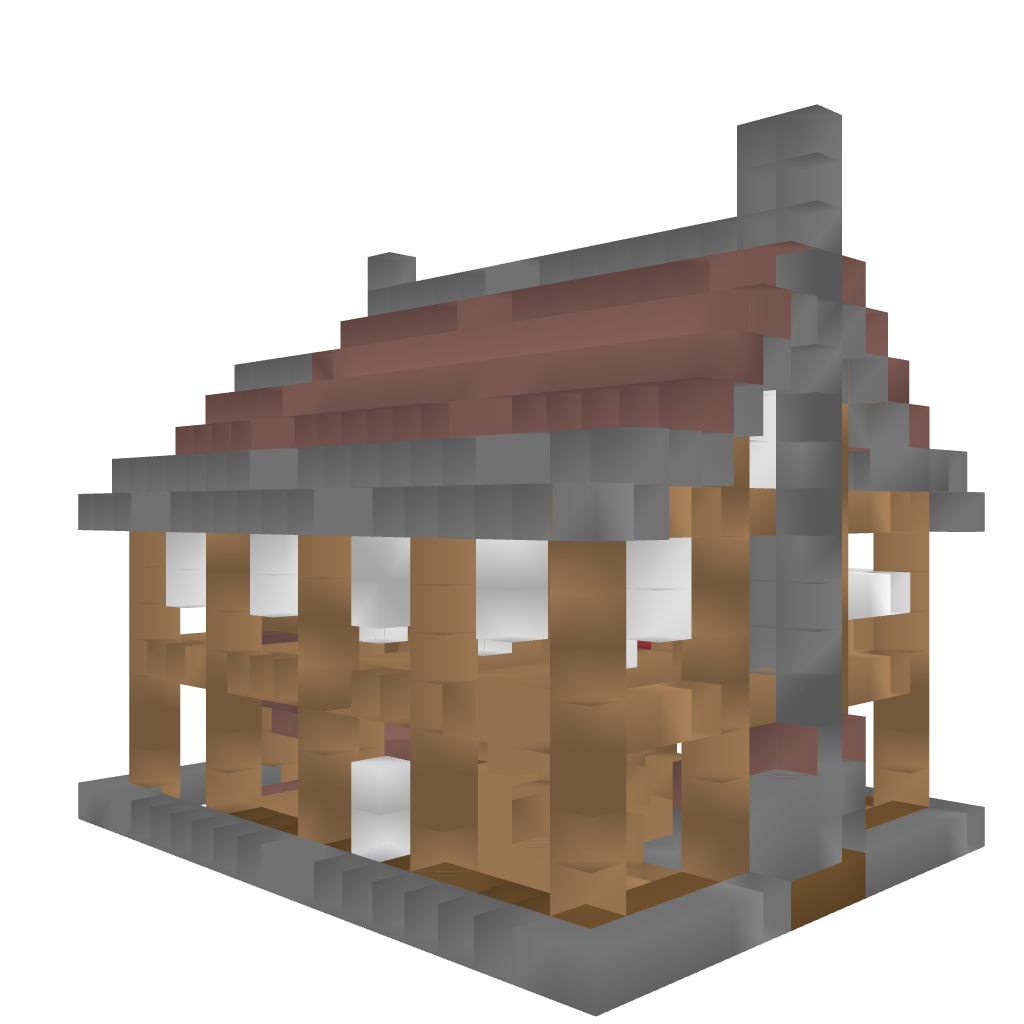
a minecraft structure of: Small Rustic Inn good quality